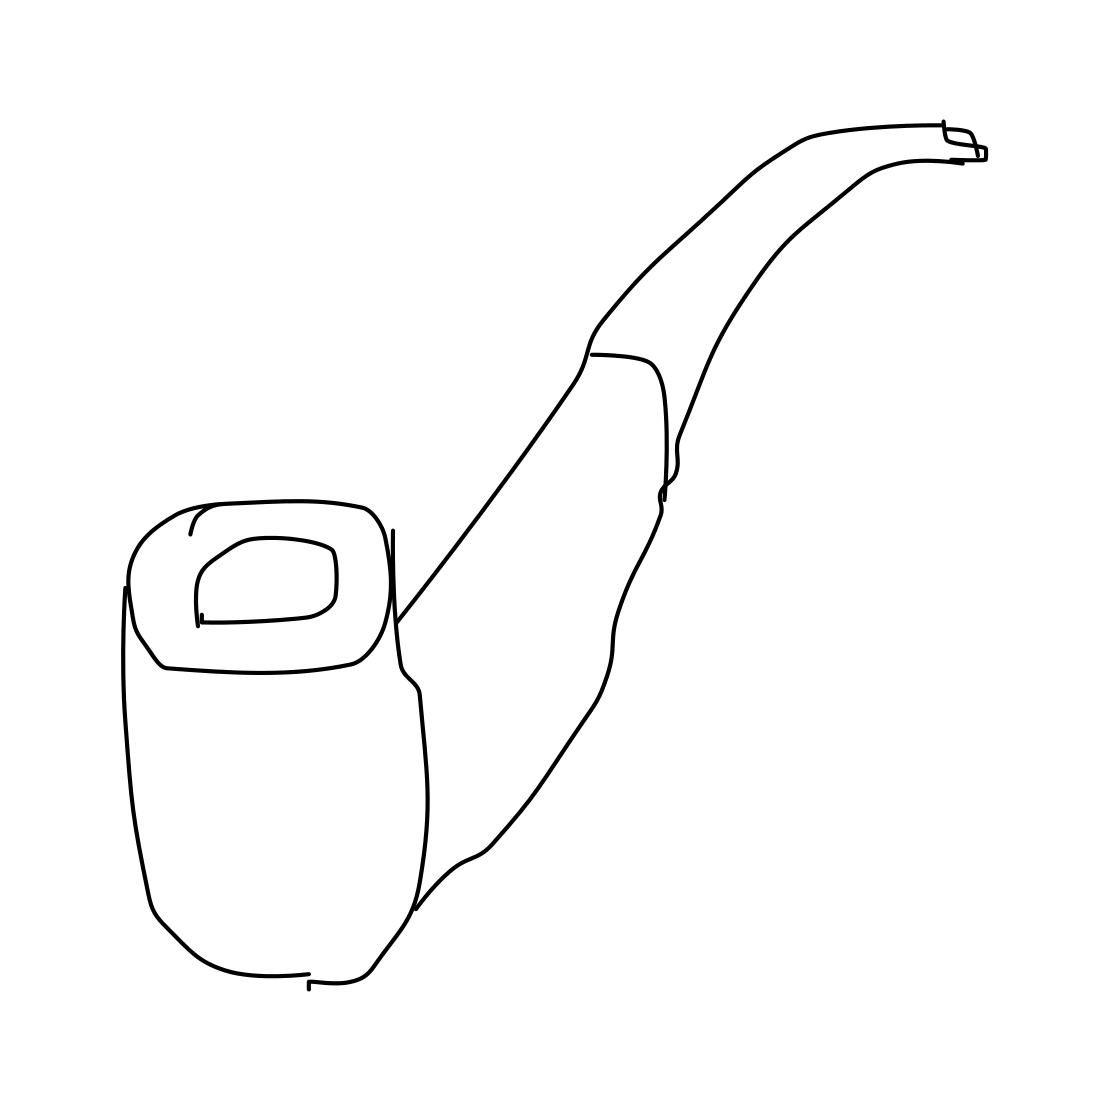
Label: pipe (for smoking)